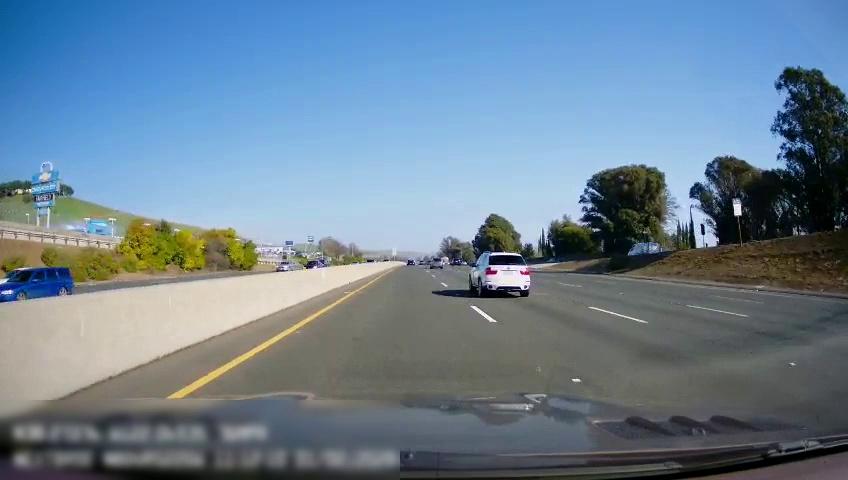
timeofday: Day
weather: Sunny
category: Drivable Space
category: Drivable Space
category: Vehicles | Car
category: Vehicles | Car
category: Vehicles | Car
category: Vehicles | Car
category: Vehicles | SUV
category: Vehicles | SUV
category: Vehicles | SUV
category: Vehicles | Van
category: Lanes | Alternate Lane
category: Lanes | Current Lane
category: Lanes | Current Lane
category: Lanes | Alternate Lane
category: Lanes | Opposite Lane